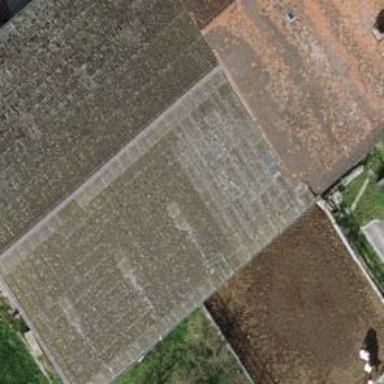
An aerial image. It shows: Farm building.